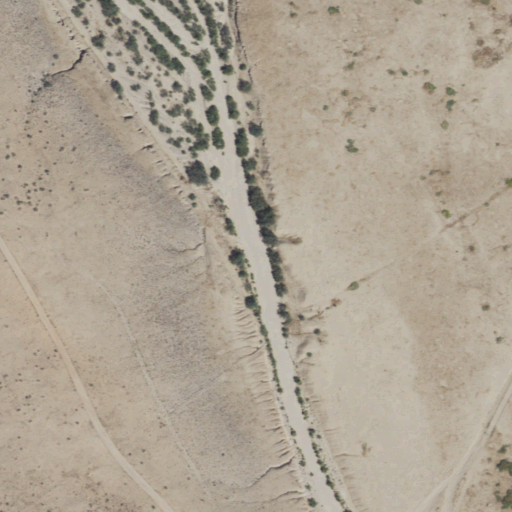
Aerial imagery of valley in Arizona named Truxton Canyon containing only shrub